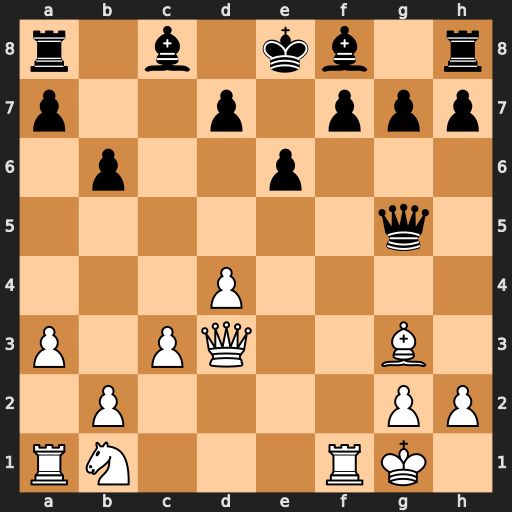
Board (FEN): r1b1kb1r/p2p1ppp/1p2p3/6q1/3P4/P1PQ2B1/1P4PP/RN3RK1
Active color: w
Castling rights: kq
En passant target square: -
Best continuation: Qf3 Qd5 Qxf7+